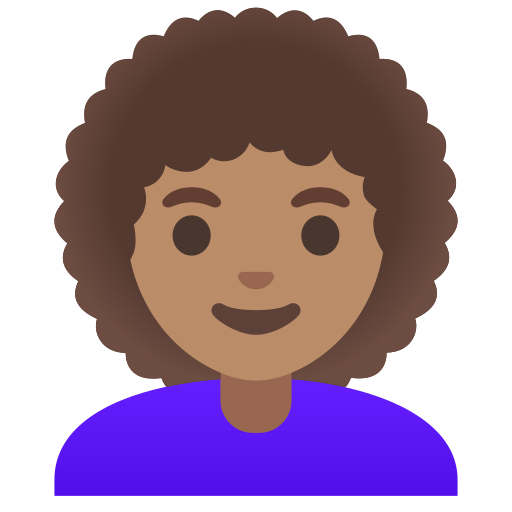
Emoji: 👩🏽‍🦱